Interaction volume radius: 5 \u00c5
Interaction volume height: 10 \u00c5
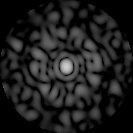
Disorder parameter: 0.8662